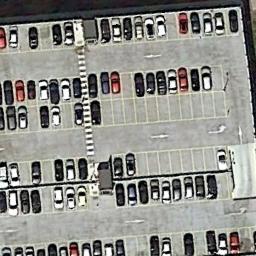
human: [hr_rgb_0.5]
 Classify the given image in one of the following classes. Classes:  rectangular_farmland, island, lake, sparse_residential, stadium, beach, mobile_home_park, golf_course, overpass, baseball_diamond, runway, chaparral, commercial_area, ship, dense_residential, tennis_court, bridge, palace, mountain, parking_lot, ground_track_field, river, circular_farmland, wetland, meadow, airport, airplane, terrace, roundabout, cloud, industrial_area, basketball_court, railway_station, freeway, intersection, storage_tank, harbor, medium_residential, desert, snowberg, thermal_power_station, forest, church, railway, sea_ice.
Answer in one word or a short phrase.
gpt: parking_lot